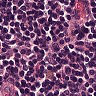
Metastatic tissue present: no